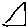
Label: triangle